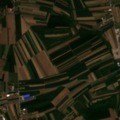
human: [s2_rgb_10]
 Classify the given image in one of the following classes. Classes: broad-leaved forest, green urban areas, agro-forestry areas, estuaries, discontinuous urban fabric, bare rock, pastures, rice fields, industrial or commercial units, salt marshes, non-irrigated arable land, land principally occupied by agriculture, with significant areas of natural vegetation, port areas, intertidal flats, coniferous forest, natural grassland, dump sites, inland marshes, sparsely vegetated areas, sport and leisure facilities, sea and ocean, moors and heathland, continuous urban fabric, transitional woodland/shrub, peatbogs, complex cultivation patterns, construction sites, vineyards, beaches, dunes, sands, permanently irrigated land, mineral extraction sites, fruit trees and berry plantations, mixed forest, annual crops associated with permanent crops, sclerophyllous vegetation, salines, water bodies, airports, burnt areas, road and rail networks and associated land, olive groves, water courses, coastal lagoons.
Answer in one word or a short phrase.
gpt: discontinuous urban fabric, non-irrigated arable land, complex cultivation patterns, land principally occupied by agriculture, with significant areas of natural vegetation